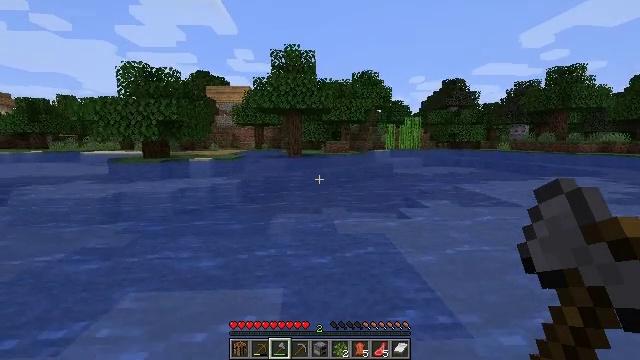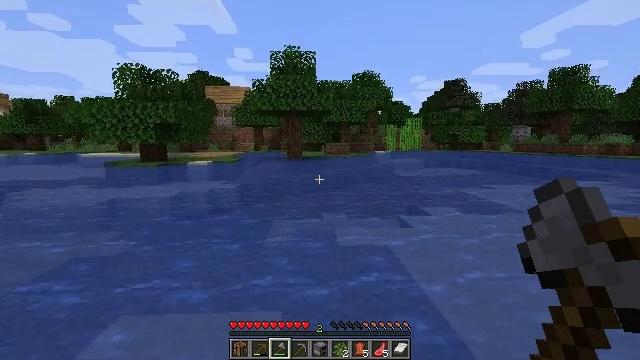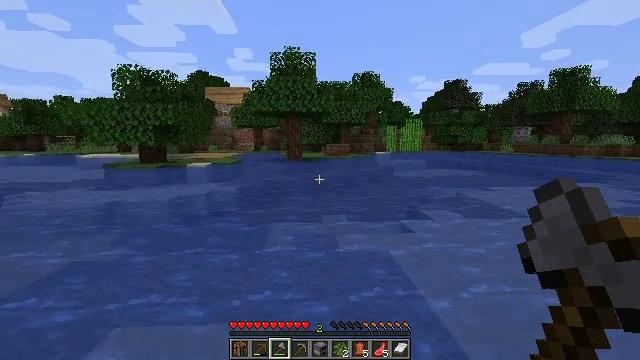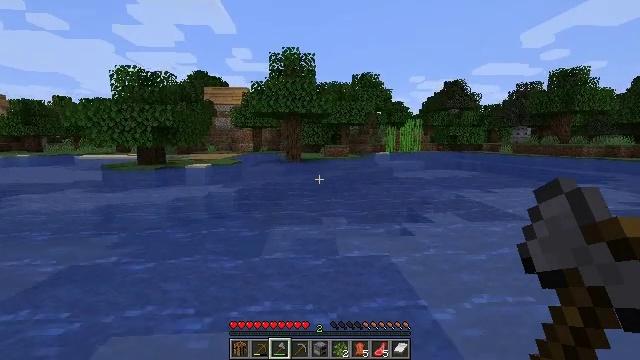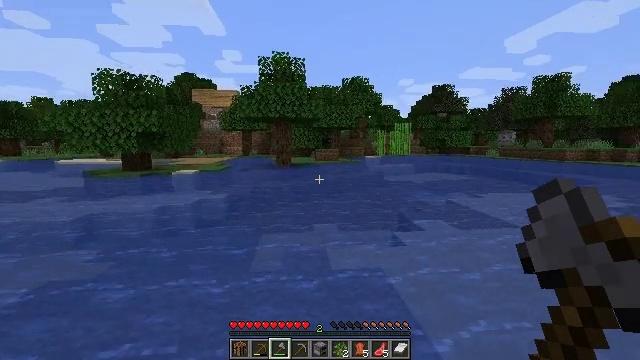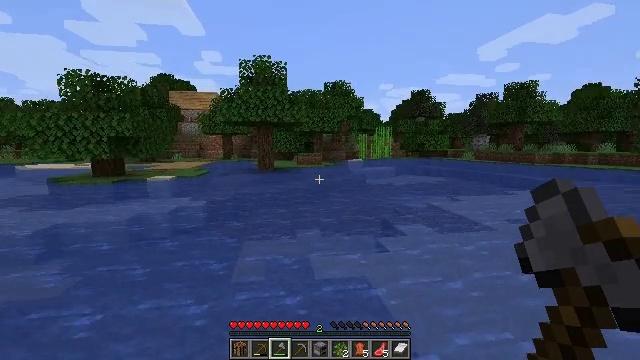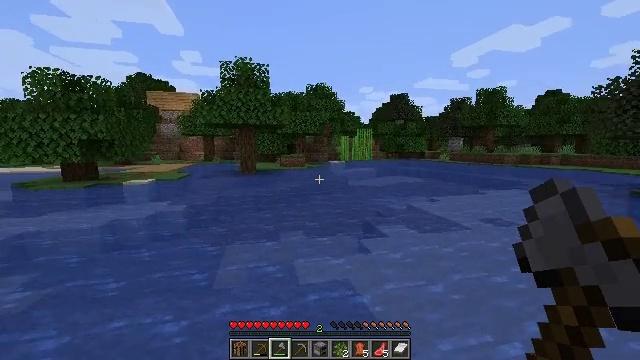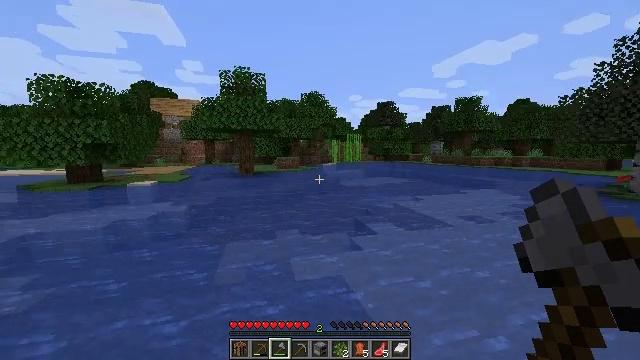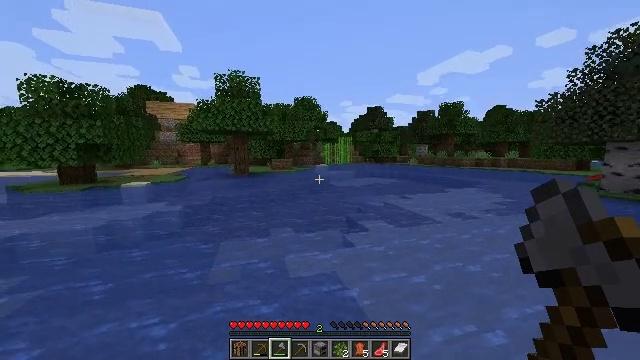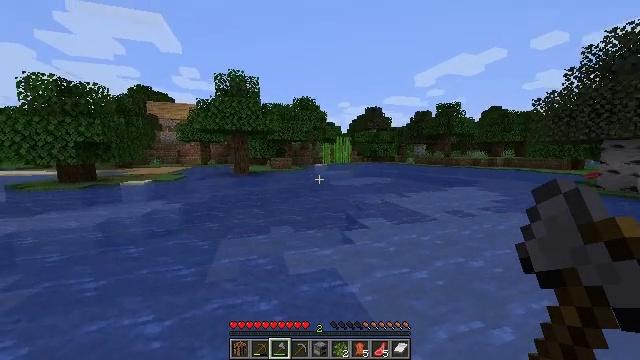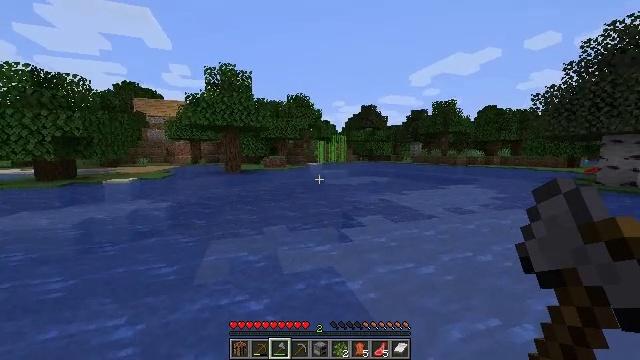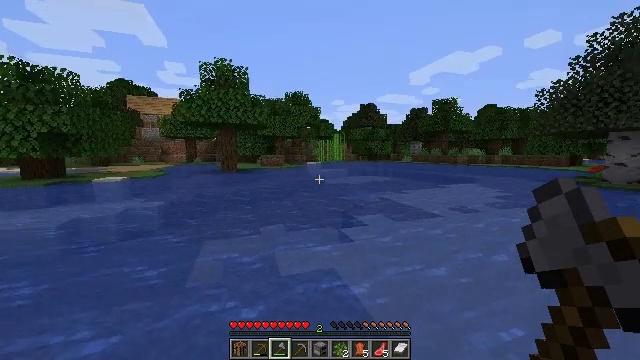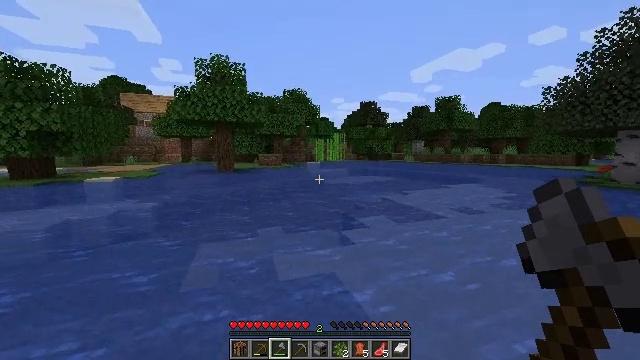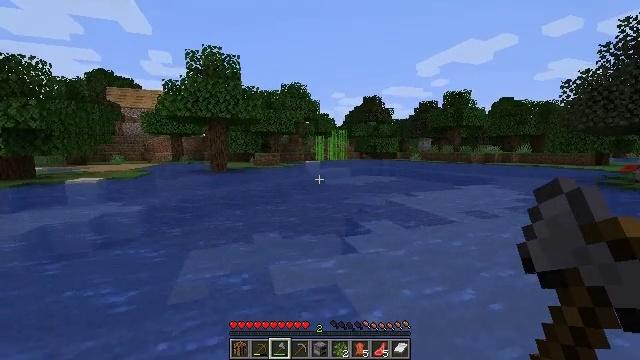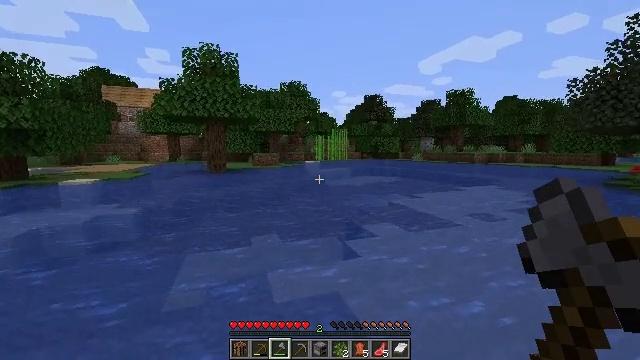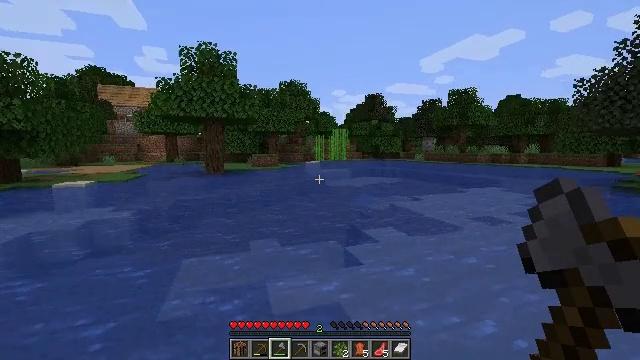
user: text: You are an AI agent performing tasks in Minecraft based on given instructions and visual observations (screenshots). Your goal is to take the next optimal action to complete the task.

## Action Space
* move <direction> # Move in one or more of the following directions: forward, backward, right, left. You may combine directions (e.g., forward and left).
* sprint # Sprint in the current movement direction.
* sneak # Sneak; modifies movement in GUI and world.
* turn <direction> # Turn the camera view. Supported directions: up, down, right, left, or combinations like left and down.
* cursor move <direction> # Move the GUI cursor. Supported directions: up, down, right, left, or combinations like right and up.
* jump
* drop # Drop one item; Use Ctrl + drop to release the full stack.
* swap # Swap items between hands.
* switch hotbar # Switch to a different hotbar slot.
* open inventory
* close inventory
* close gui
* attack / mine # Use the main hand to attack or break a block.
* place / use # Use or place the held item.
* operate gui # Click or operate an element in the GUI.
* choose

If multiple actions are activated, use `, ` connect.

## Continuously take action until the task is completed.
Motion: motion action
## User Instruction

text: Cut down the sugar cane stalks.
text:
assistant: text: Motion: move forward, sprint, jump
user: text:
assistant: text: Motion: move forward, sprint, jump
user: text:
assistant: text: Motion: move forward, sprint, jump
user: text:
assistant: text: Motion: move forward, sprint, turn right, jump
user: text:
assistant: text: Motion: move forward, sprint, turn right, jump
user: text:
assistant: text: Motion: move forward, sprint, turn right, jump
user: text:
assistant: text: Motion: move forward, sprint, turn right, jump
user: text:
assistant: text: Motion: move forward, sprint, turn right, jump
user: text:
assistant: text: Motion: move forward, sprint, jump
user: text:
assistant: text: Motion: move forward, sprint, turn right, jump
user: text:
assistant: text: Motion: move forward, sprint, jump
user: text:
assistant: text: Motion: move forward, sprint, jump
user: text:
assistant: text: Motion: move forward, sprint, jump
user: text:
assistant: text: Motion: move forward, sprint, jump
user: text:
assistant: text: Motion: move forward, sprint, jump
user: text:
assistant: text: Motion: move forward, sprint, jump
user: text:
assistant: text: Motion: move forward, sprint, jump
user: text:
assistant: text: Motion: move forward, sprint, jump
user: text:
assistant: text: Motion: move forward, sprint, jump
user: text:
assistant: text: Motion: move forward, sprint, turn right, jump
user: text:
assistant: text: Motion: move forward, sprint, turn right, jump
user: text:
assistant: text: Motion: move forward, sprint, jump
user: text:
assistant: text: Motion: move forward, sprint, jump
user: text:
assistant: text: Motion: move forward, sprint, jump
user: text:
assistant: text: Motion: move forward, sprint, jump
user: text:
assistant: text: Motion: move forward, sprint, jump
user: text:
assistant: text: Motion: move forward, sprint, jump
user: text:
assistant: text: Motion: move forward, sprint, jump
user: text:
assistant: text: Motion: move forward, sprint, jump
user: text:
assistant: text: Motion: move forward, sprint, jump